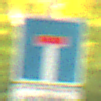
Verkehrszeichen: Sackgasse
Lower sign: HinweisGeaenderteVorfahrtVerkehrsfuehrungVerkehrsregelung3
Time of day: SunriseSunset
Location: Outdoor (RoadRail)
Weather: Clear
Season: NotSpecified
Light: Natural